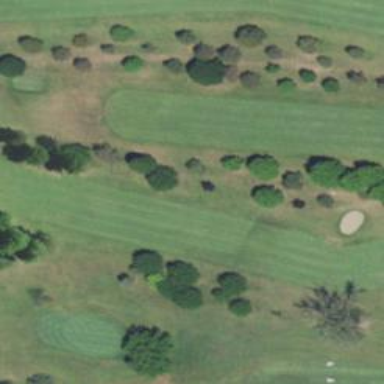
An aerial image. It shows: Golf hole.